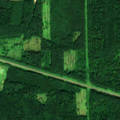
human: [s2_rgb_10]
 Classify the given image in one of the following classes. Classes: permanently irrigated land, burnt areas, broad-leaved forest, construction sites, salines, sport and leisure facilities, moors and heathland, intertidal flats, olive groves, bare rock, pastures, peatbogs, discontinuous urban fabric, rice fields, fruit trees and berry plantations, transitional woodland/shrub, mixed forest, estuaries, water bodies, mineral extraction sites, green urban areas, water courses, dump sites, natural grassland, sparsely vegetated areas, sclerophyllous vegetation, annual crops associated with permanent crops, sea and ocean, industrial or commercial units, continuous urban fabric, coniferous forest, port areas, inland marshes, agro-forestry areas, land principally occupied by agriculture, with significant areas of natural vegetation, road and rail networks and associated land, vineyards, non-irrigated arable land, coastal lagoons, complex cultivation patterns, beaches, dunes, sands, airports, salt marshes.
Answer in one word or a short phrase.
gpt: non-irrigated arable land, broad-leaved forest, mixed forest